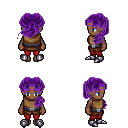
a pixel art fantasy rpg character, female body template, human, dark skin, leather chest armor, red pants, purple princess hairstyle, metal boots, four views (front, back, left, right), 2x2 character sprite sheet, small pixel art, hard edges, no anti-aliasing